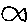
Label: fish